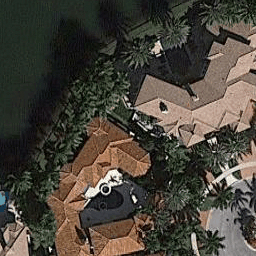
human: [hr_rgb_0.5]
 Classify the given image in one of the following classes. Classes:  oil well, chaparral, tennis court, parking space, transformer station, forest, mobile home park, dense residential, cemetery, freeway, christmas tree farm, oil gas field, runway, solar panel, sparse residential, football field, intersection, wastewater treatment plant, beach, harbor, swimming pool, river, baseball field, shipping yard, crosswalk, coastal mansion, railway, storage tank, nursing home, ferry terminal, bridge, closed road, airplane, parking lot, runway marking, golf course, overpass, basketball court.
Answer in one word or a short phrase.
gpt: coastal mansion